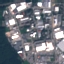
Land use / land cover: Industrial